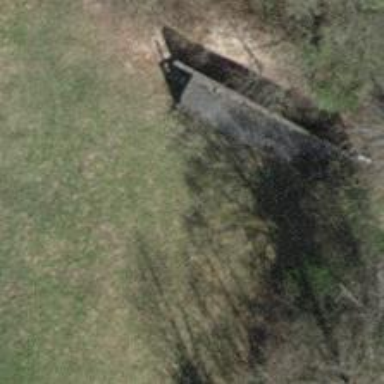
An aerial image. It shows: Retaining wall.